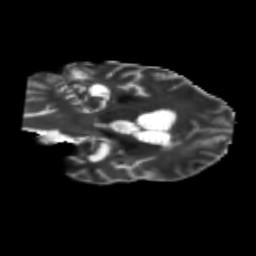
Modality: T2w
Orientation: coronal
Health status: ill
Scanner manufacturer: siemens
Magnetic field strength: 3 T
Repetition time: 6.7 s
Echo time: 0.1 s